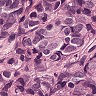
Metastatic tissue present: yes